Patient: sex M, age 68
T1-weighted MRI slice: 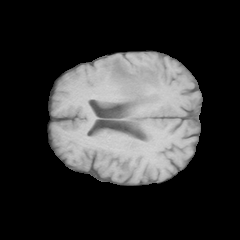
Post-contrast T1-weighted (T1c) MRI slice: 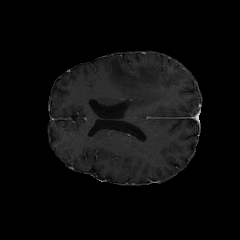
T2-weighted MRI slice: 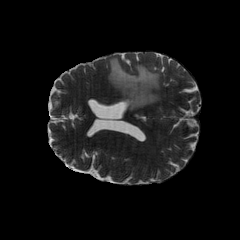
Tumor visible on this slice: yes
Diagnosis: Glioblastoma, IDH-wildtype
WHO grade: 4